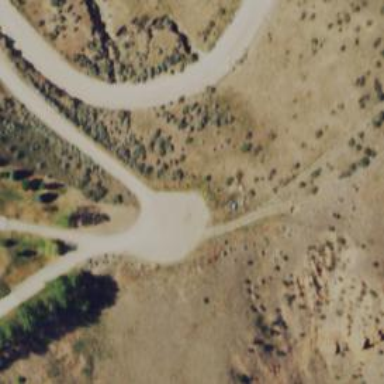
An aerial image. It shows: Driveway leading to service road.